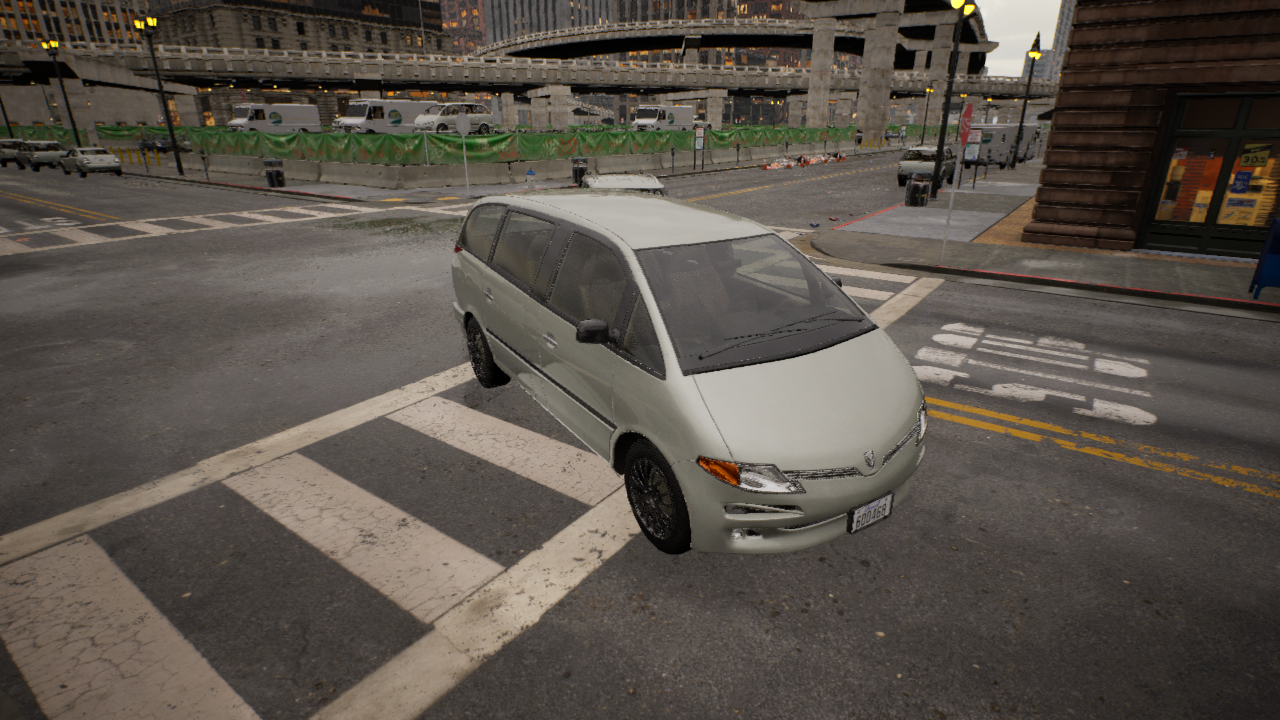
Venue: intersection
Lighting: golden hour
Vehicle rig: minivan